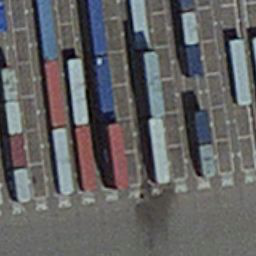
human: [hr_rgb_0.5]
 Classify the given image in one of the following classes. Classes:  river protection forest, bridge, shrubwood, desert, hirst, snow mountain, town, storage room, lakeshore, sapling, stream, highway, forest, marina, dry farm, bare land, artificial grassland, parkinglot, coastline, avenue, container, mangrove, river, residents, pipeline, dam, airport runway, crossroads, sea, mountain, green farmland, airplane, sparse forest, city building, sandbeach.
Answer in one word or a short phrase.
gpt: container